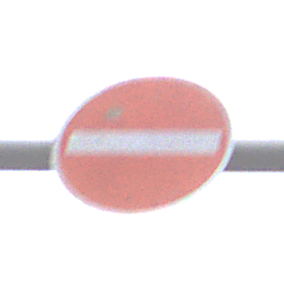
Verkehrszeichen: VerbotDerEinfahrt
Umgebung: Outdoor, Suburban
Tageszeit: Midday
Wetter: Overcast
Licht: Natural
Jahreszeit: NotSpecified
Kontrast: LowContrast